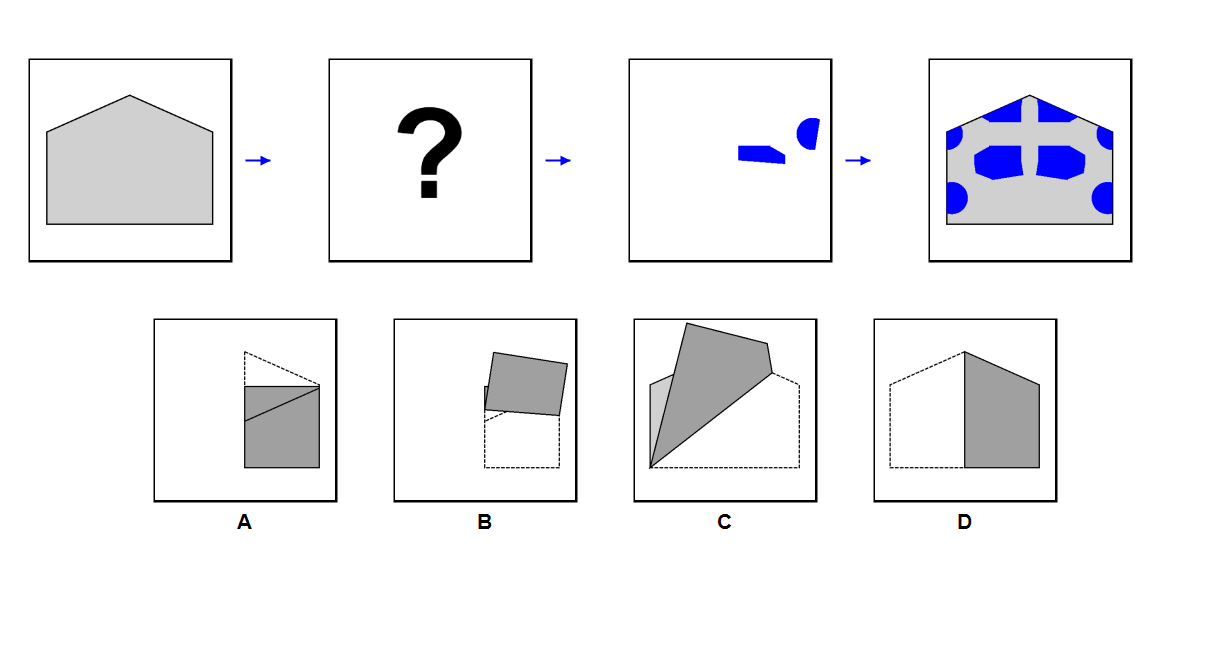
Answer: C